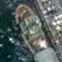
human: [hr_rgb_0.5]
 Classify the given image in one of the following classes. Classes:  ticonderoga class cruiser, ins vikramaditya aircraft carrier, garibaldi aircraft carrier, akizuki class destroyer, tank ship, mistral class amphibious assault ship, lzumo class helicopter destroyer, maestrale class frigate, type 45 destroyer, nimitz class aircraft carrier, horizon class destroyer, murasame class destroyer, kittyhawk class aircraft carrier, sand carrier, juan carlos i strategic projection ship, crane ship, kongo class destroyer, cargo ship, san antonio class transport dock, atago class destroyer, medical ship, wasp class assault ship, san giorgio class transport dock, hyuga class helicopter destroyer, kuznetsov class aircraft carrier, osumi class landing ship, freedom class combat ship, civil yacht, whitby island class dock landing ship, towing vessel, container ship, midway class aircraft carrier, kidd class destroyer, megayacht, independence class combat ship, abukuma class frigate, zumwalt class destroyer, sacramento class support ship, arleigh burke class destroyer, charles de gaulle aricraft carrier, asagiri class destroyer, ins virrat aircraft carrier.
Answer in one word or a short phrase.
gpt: Towing vessel